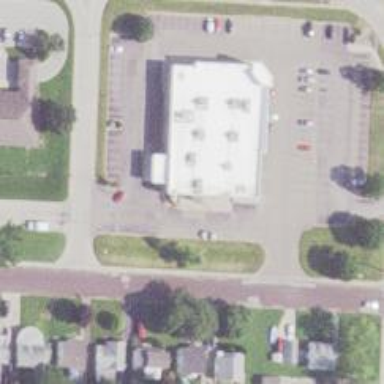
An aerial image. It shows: Pharmacy providing healthcare services.